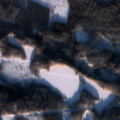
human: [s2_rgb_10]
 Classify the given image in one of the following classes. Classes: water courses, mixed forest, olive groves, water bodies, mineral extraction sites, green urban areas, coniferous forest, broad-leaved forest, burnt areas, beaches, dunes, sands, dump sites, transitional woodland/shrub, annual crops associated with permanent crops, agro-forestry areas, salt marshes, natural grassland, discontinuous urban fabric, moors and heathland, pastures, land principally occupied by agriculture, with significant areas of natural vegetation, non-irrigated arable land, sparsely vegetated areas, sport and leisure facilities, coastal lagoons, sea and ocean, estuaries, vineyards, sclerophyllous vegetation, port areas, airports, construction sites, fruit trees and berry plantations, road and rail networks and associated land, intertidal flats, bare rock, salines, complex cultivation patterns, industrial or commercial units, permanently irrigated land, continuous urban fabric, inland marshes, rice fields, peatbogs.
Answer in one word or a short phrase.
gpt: non-irrigated arable land, coniferous forest, mixed forest, transitional woodland/shrub